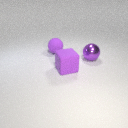
large purple metal sphere to the right of large purple rubber sphere